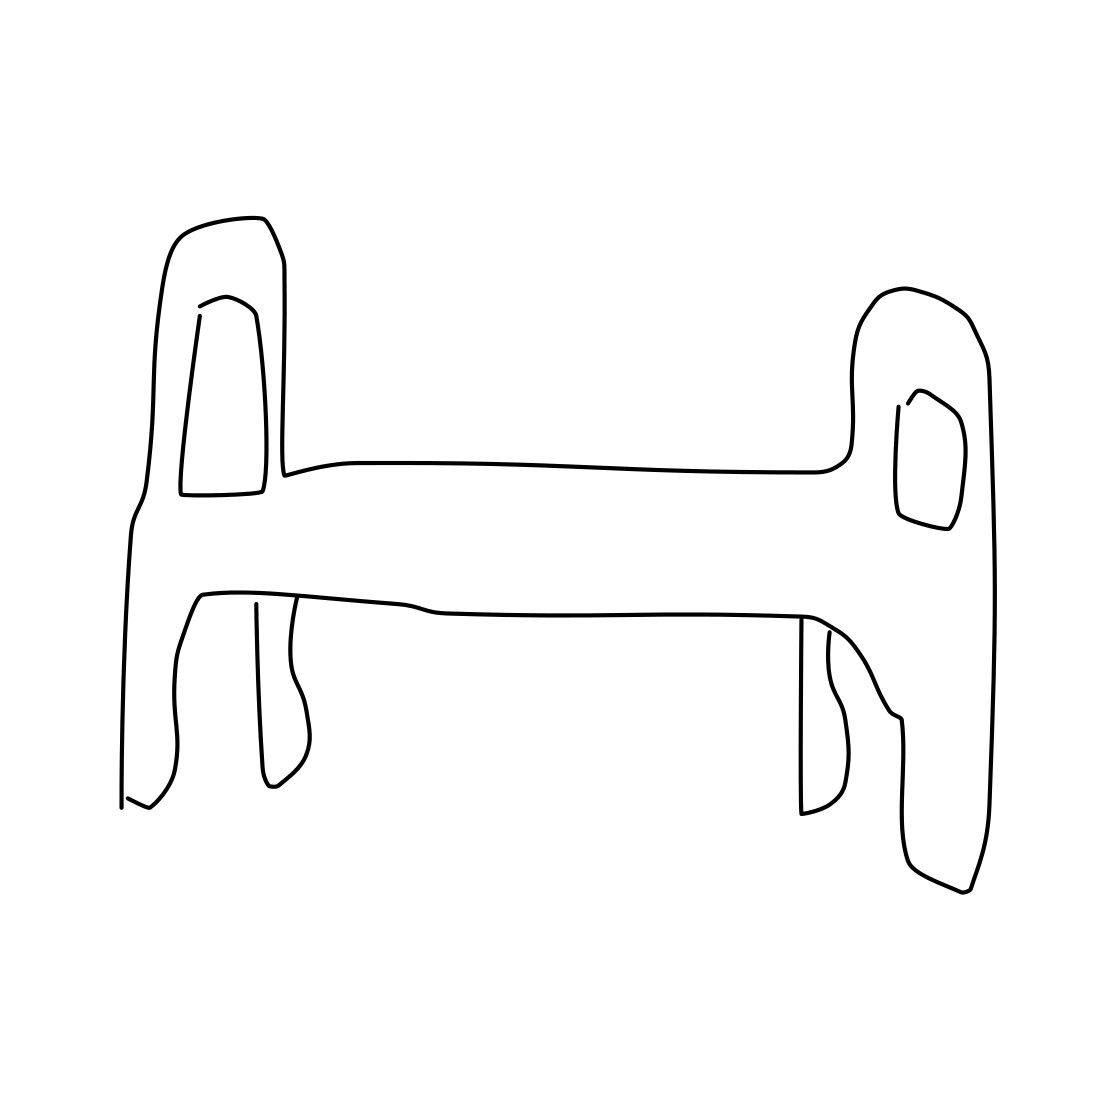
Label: bed